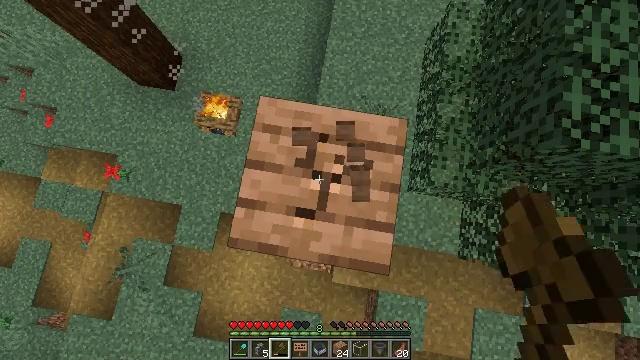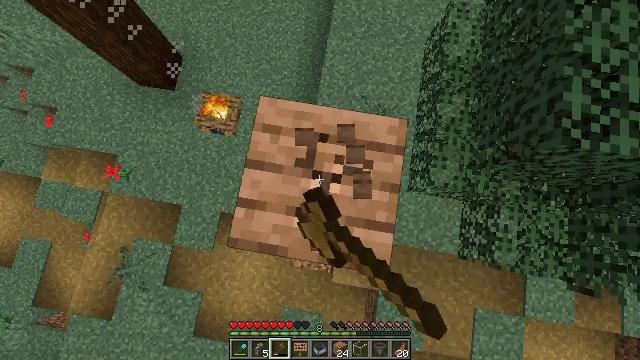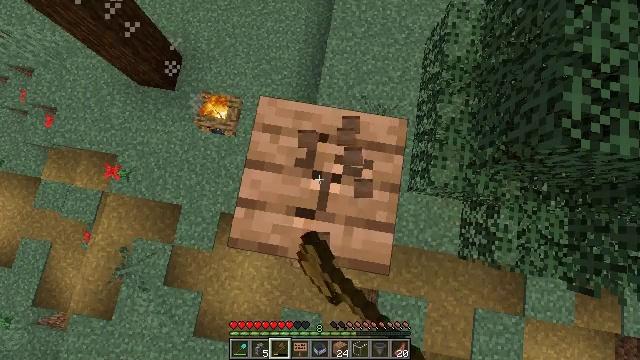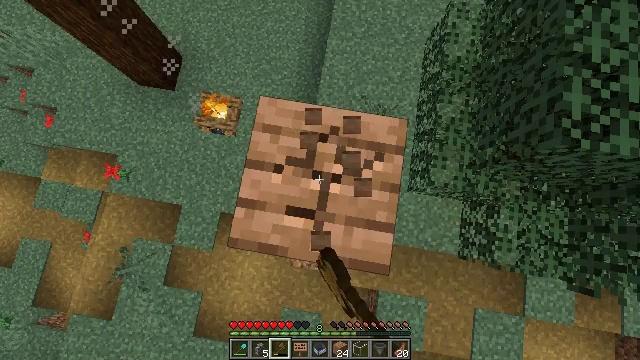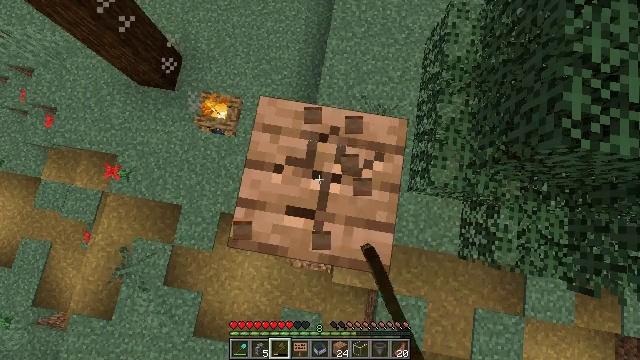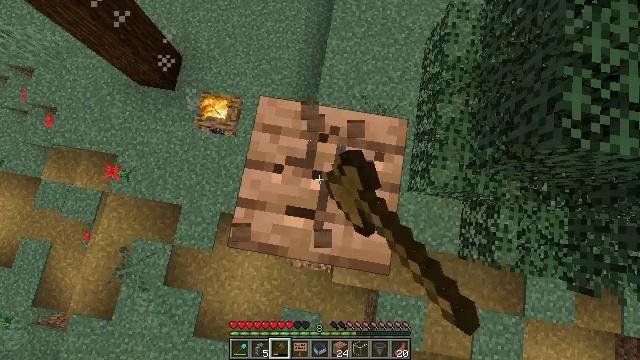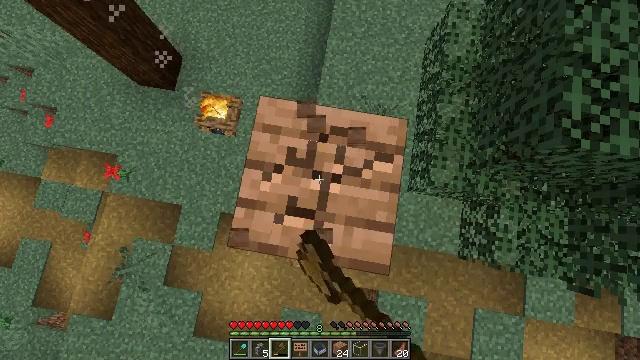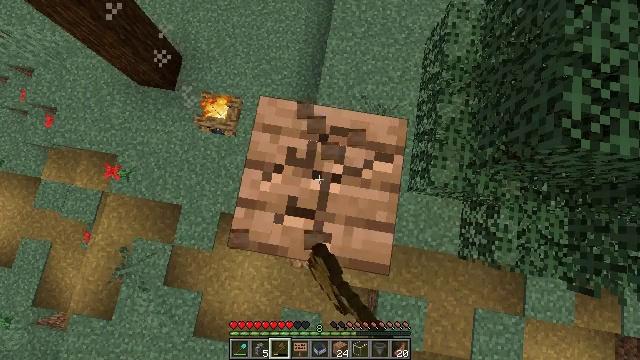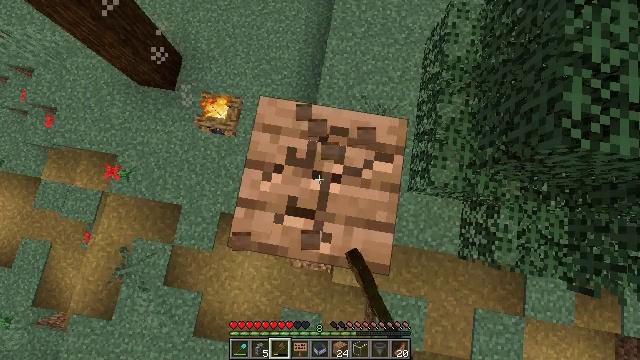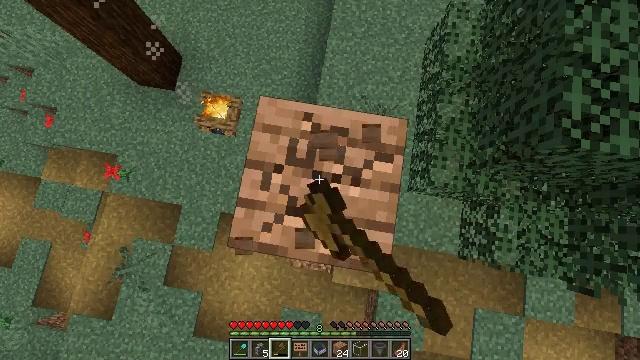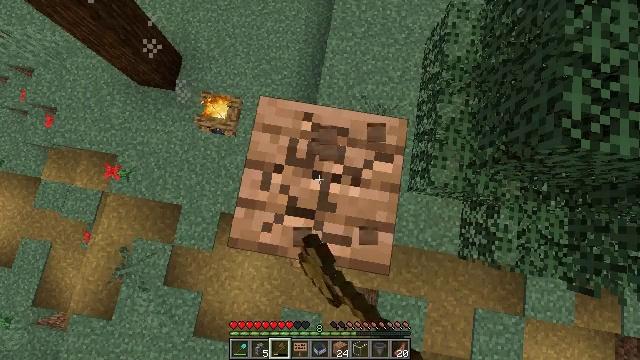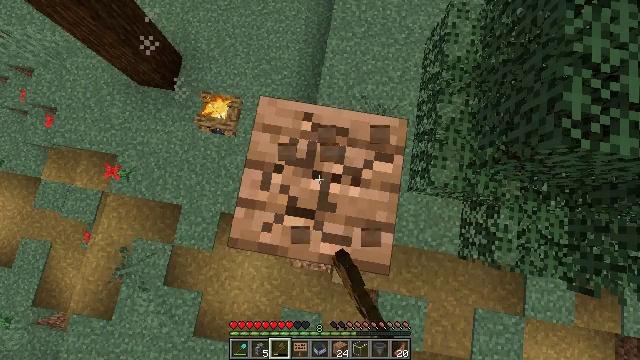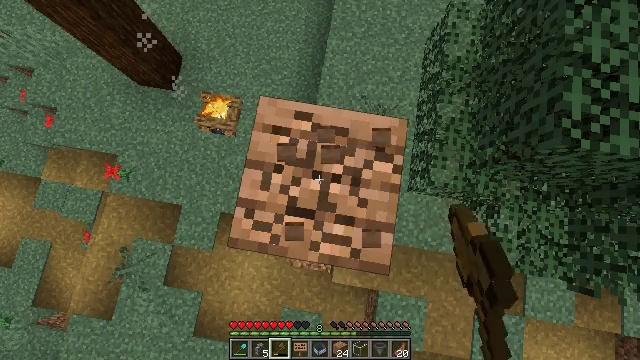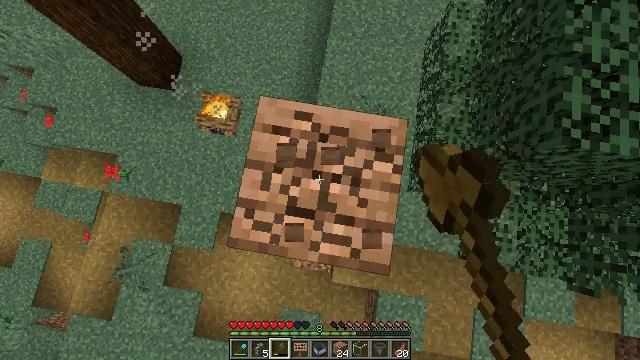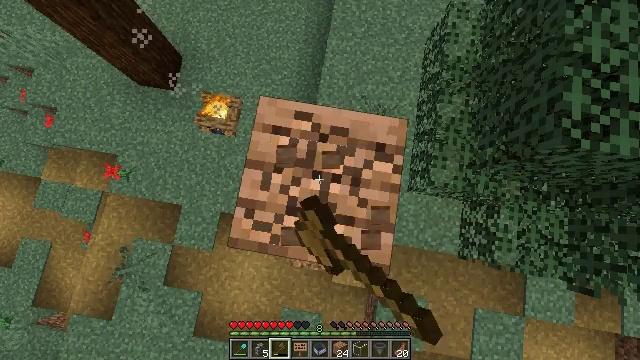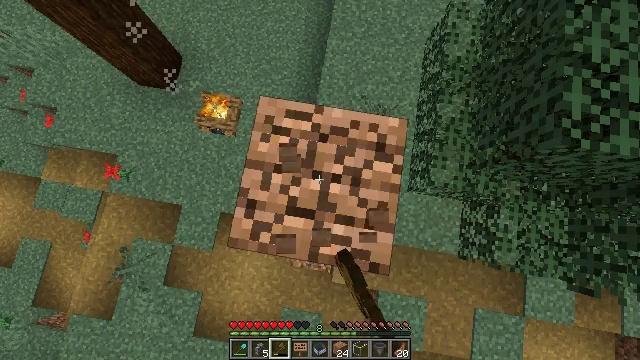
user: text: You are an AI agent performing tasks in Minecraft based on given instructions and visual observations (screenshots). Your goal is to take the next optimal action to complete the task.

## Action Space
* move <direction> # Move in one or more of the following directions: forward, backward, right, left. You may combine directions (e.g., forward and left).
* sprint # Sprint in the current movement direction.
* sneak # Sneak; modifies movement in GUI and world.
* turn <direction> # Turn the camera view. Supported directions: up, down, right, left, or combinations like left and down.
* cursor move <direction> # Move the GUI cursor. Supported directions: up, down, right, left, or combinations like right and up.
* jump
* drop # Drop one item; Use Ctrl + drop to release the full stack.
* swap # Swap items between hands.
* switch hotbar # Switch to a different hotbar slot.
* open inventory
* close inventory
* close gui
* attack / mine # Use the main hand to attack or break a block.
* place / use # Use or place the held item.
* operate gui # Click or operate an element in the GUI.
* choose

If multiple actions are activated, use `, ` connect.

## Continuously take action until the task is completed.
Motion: motion action
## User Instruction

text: Retrieve jungle planks by mining.
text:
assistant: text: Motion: attack / mine
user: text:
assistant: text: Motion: attack / mine
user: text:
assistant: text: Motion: attack / mine
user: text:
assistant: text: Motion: attack / mine
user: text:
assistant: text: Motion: attack / mine
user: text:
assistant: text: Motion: attack / mine
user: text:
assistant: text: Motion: attack / mine
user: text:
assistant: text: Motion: attack / mine
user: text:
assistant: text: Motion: attack / mine
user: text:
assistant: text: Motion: attack / mine
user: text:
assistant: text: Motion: attack / mine
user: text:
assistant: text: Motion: attack / mine
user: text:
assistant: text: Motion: attack / mine
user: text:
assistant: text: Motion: attack / mine
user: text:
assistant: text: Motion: attack / mine
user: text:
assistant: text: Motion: attack / mine
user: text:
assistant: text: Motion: attack / mine
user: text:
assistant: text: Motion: attack / mine
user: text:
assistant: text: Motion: attack / mine
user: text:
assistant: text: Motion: attack / mine
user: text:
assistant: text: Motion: attack / mine
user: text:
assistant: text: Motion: attack / mine
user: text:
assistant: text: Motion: attack / mine
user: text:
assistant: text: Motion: attack / mine
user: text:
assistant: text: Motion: attack / mine
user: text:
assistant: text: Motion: attack / mine
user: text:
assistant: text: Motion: attack / mine
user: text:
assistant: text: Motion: attack / mine
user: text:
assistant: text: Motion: attack / mine
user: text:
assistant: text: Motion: attack / mine